Field crop: tomato
Growth stage: 1
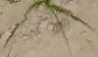
Species: cyperus